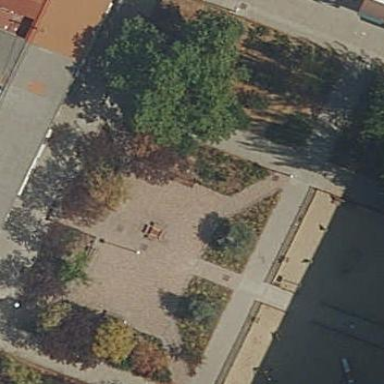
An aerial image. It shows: Garden with kerb border.